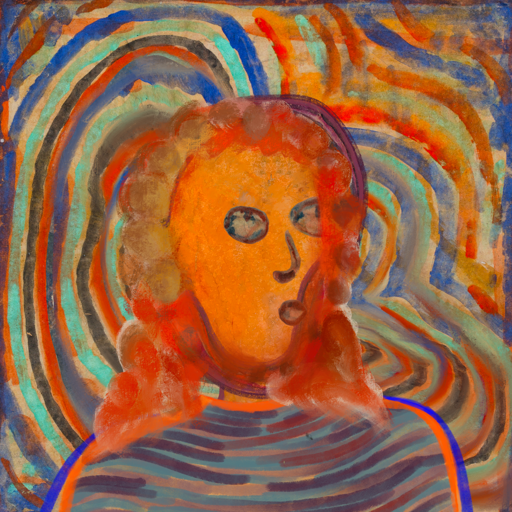
Background: Sisters, Head And Neck Side: Hypocrite_w_Hair, Face Side: Orphan, Bust: Experience, Hair Side: Rupkatha, Head Accessory: Blank, Second Necklace: Blank, Necklace: Blank, Baby: Blank